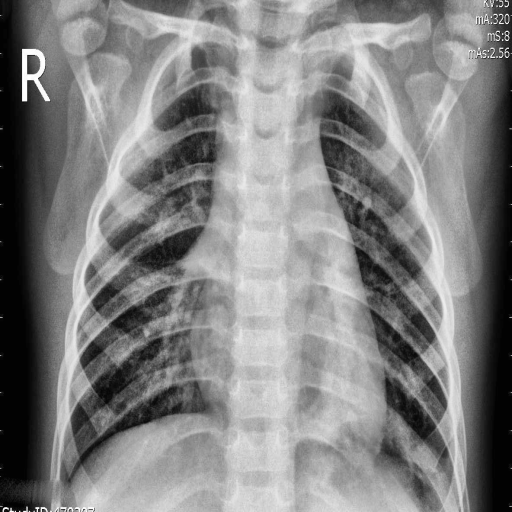
Finding: PNEUMONIA